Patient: sex M, age 72
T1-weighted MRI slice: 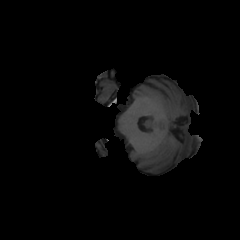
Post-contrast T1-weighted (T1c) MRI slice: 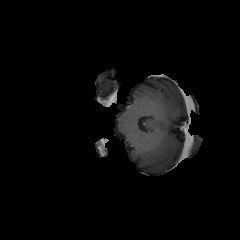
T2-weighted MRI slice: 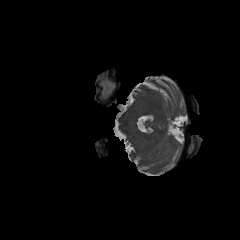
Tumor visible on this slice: yes
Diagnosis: Glioblastoma, IDH-wildtype
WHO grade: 4